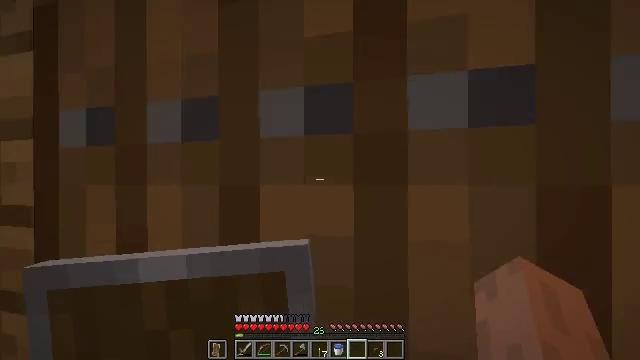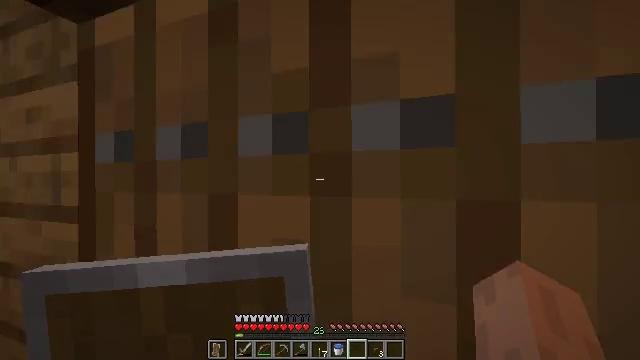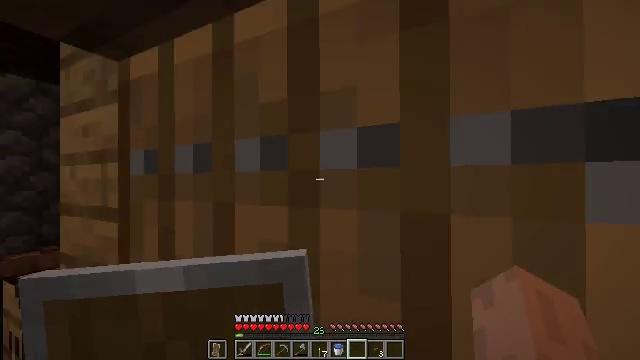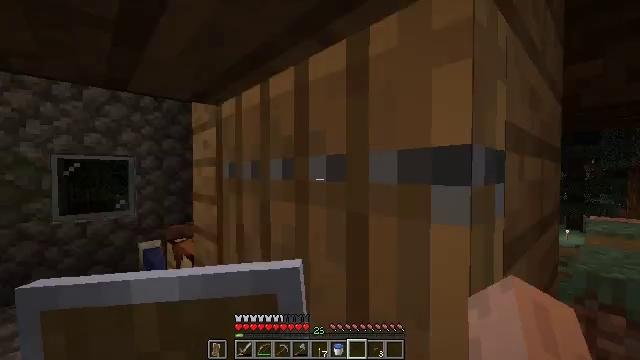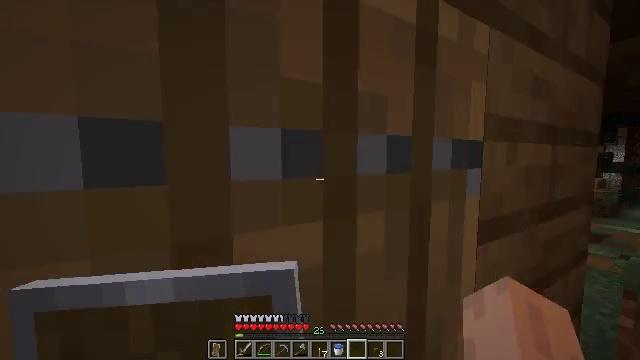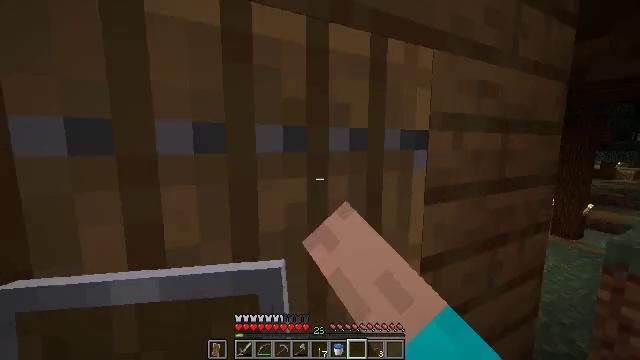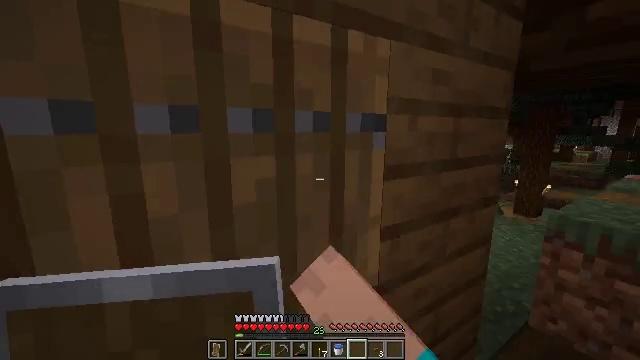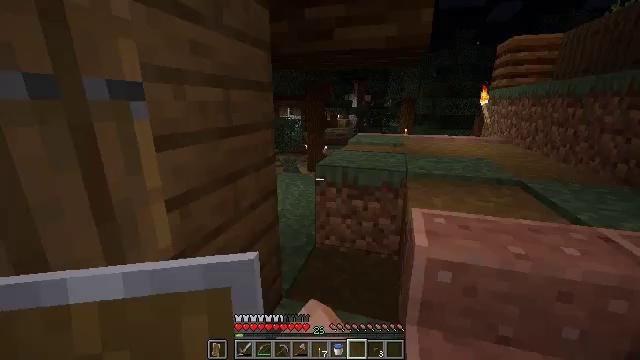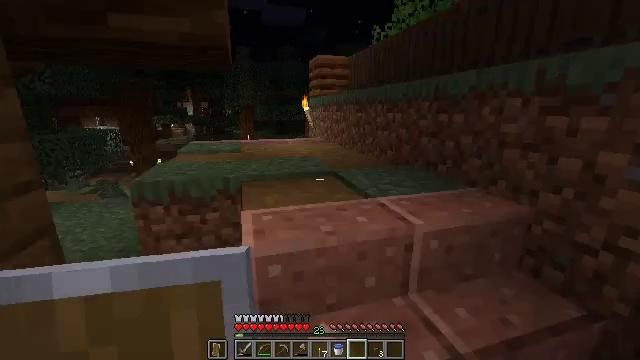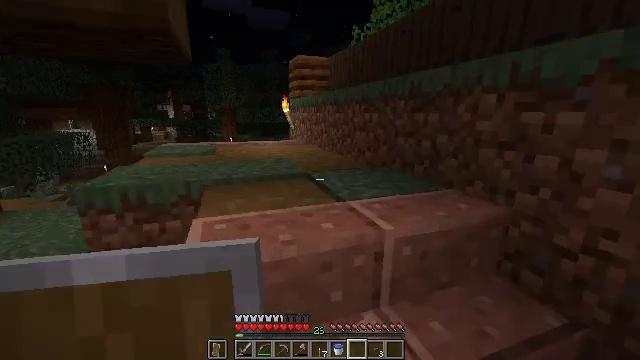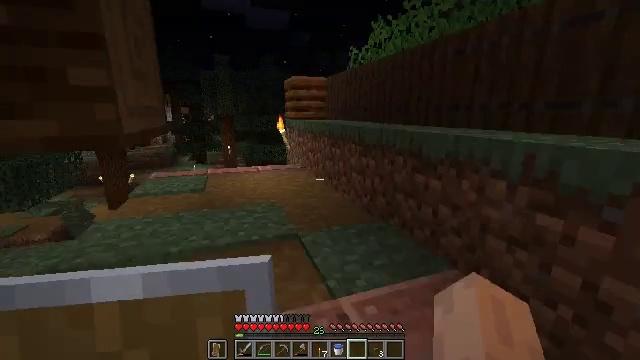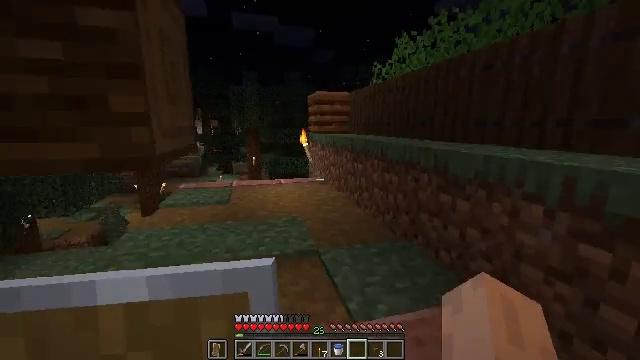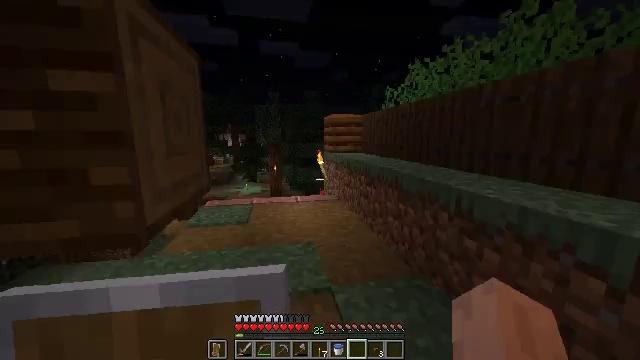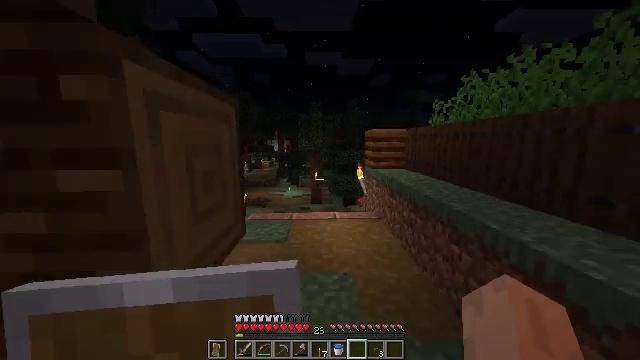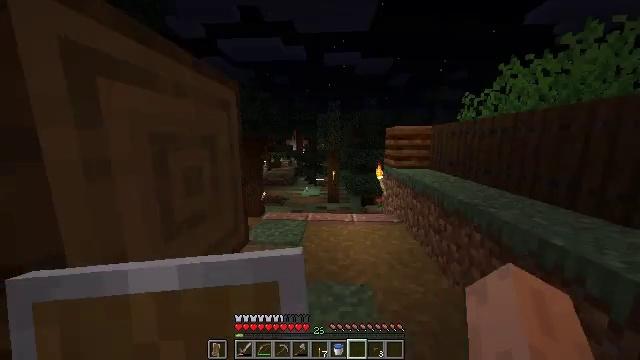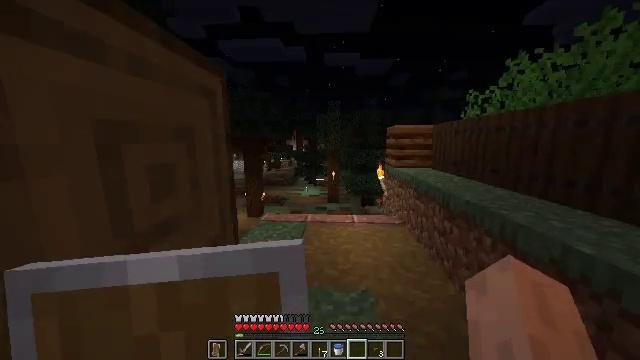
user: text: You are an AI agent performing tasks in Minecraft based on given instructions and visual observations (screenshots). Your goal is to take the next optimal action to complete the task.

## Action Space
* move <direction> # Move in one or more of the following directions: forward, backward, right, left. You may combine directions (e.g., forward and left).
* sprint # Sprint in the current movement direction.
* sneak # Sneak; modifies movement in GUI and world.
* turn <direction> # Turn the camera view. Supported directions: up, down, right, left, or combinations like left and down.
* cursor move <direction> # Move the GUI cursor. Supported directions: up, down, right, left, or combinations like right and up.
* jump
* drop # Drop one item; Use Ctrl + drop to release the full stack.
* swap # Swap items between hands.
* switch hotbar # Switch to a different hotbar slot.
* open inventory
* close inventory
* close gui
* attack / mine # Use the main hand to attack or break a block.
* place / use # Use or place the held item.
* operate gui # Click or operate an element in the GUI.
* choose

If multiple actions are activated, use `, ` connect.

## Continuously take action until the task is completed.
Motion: motion action
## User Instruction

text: Attack the spruce door to gather it.
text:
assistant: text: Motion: move back and move right, turn left
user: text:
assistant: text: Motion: move back and move right, turn left
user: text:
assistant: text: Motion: move back and move right, turn left and down
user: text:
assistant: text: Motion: move back, turn left and down, use / place
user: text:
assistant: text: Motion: move back, turn left and down, use / place
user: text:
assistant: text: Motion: move back and move right, turn right and down
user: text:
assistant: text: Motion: move forward and move right, turn right and down
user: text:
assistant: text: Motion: move forward and move right, turn right and up
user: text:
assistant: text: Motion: move forward, turn right
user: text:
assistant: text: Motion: move forward, sprint
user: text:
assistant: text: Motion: move forward, sprint, turn left and up
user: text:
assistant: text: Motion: move forward, sprint, turn left and up
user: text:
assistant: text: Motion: move forward, sprint, turn left
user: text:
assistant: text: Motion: move forward, sprint, turn left
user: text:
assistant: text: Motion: move forward, sprint
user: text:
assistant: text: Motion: move forward
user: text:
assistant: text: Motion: move forward
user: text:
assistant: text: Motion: move forward
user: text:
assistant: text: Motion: move forward, turn left
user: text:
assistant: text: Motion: move forward, turn left and down
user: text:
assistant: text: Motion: move forward, turn left and down
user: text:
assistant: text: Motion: move forward, turn left
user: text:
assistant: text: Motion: move forward
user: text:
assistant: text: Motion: move forward, turn down
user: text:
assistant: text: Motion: move forward, turn right and down
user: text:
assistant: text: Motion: move forward and move right
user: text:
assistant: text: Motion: move forward and move right
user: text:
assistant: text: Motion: move forward and move right, turn left
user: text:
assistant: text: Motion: move forward and move right
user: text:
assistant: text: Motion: move forward and move right, turn right and up